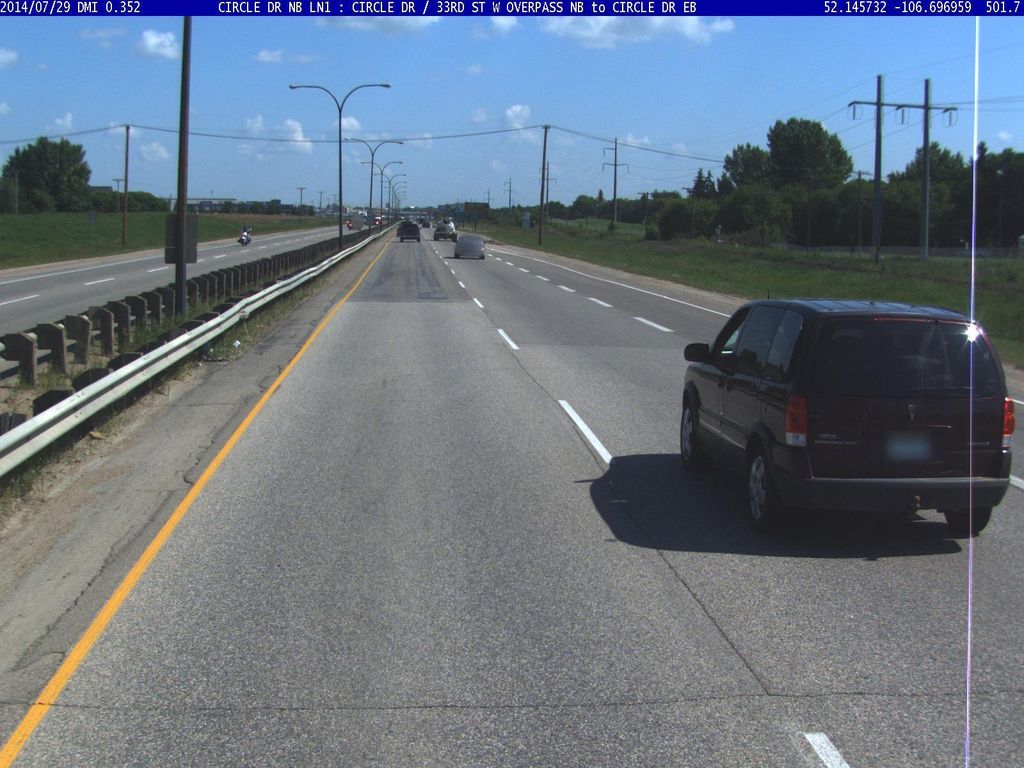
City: saskatoon